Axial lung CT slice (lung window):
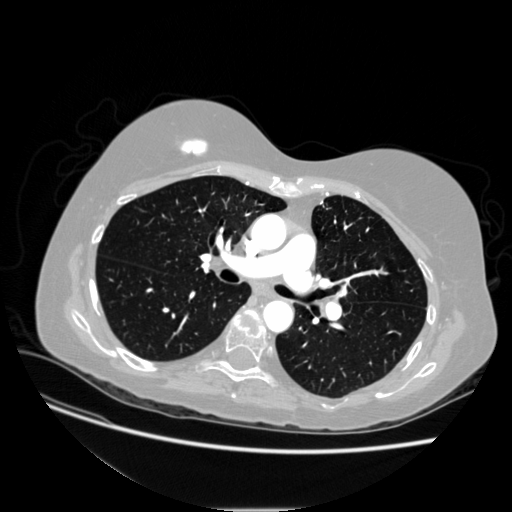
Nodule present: no